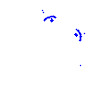
Particle: electron